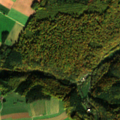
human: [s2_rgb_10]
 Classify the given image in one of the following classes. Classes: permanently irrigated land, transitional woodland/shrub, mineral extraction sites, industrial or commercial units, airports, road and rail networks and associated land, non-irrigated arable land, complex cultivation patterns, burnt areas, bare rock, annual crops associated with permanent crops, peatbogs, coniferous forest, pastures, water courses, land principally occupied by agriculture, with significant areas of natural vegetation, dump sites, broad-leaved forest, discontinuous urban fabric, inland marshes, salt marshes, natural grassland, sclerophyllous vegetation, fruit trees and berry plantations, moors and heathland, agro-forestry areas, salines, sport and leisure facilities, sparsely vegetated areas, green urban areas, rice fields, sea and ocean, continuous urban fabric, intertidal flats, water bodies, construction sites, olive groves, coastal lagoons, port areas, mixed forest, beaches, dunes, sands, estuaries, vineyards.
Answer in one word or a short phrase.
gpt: non-irrigated arable land, complex cultivation patterns, broad-leaved forest, mixed forest